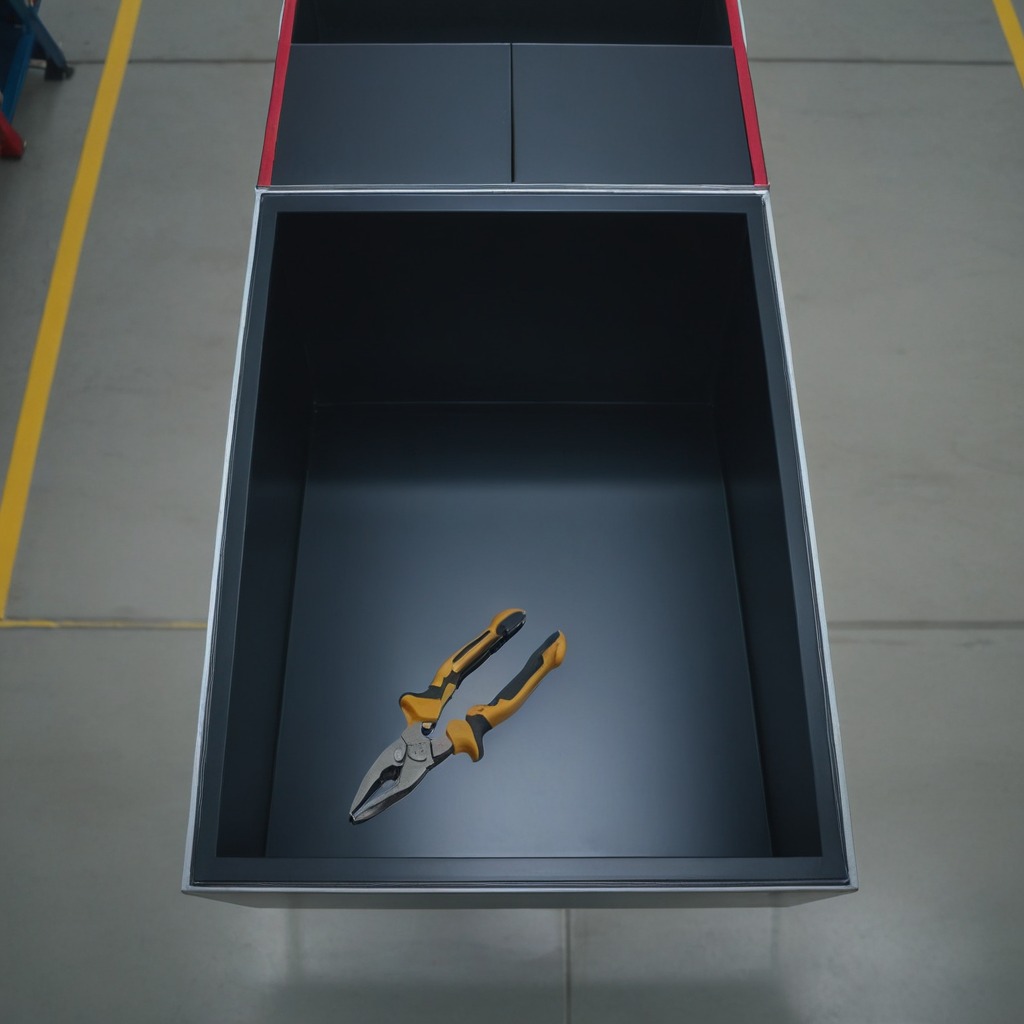
A plier lies on the toolbox surface in an airplane hangar workshop.